A scalogram of one vibration snapshot from a rotating bearing is shown, computed with a continuous wavelet transform. Classify the bearing condition as one of: normal, inner_race, outer_race, ball.
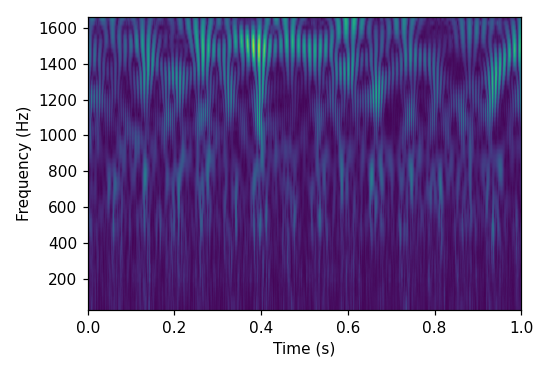
Answer: ball